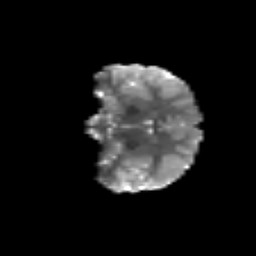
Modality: T2w
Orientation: coronal
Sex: female
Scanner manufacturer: siemens
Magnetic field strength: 3 T
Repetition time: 5 s
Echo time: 0.071 s